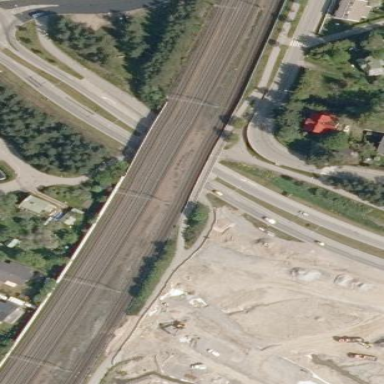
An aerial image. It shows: Man-made bridge.